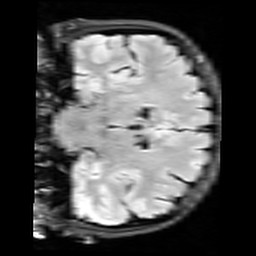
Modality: FLAIR
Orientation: coronal
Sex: female
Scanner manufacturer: siemens
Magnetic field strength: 3 T
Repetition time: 10 s
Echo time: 0.09 s